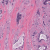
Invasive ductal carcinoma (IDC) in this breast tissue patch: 1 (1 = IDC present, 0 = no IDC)